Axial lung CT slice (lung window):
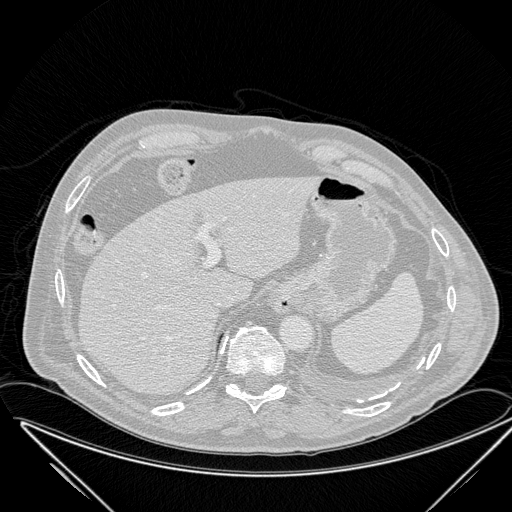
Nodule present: no